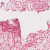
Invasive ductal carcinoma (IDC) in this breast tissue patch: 0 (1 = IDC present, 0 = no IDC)